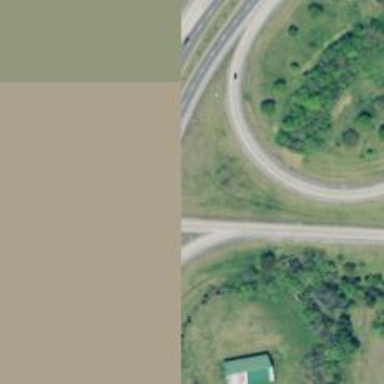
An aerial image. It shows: Trunk highway.